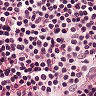
Metastatic tissue present: no